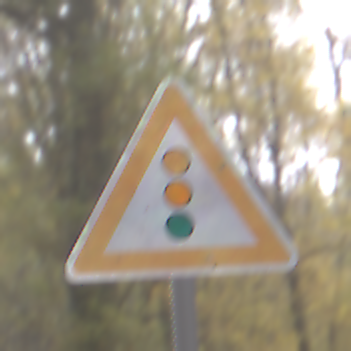
Verkehrszeichen: Lichtzeichenanlage
Umgebung: Outdoor, Nature
Tageszeit: MorningAfternoon
Wetter: Overcast
Licht: Natural
Jahreszeit: Autumn
Kontrast: LowContrast